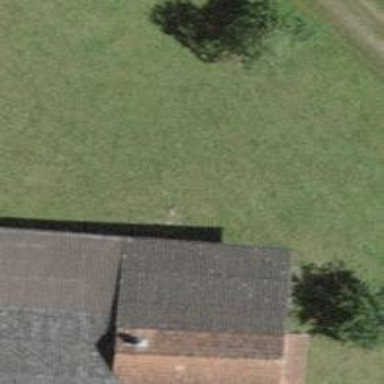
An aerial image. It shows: Barn.